Aerial crown-view tile of a tropical tree (Barro Colorado Island, Panama), acquired 20250818:
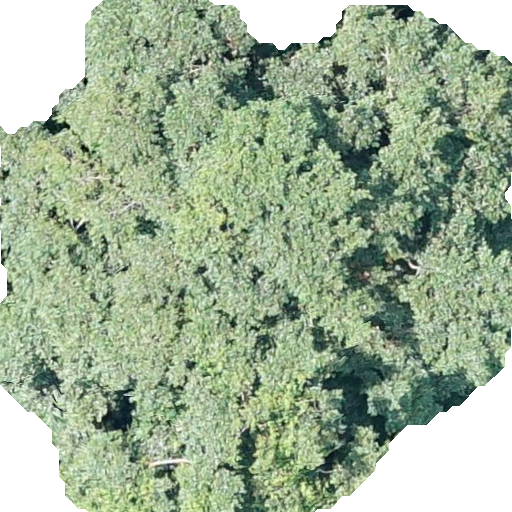
Species: Chrysophyllum cainito
GBIF accepted scientific name: Chrysophyllum cainito
Crown area: 327.467 m²